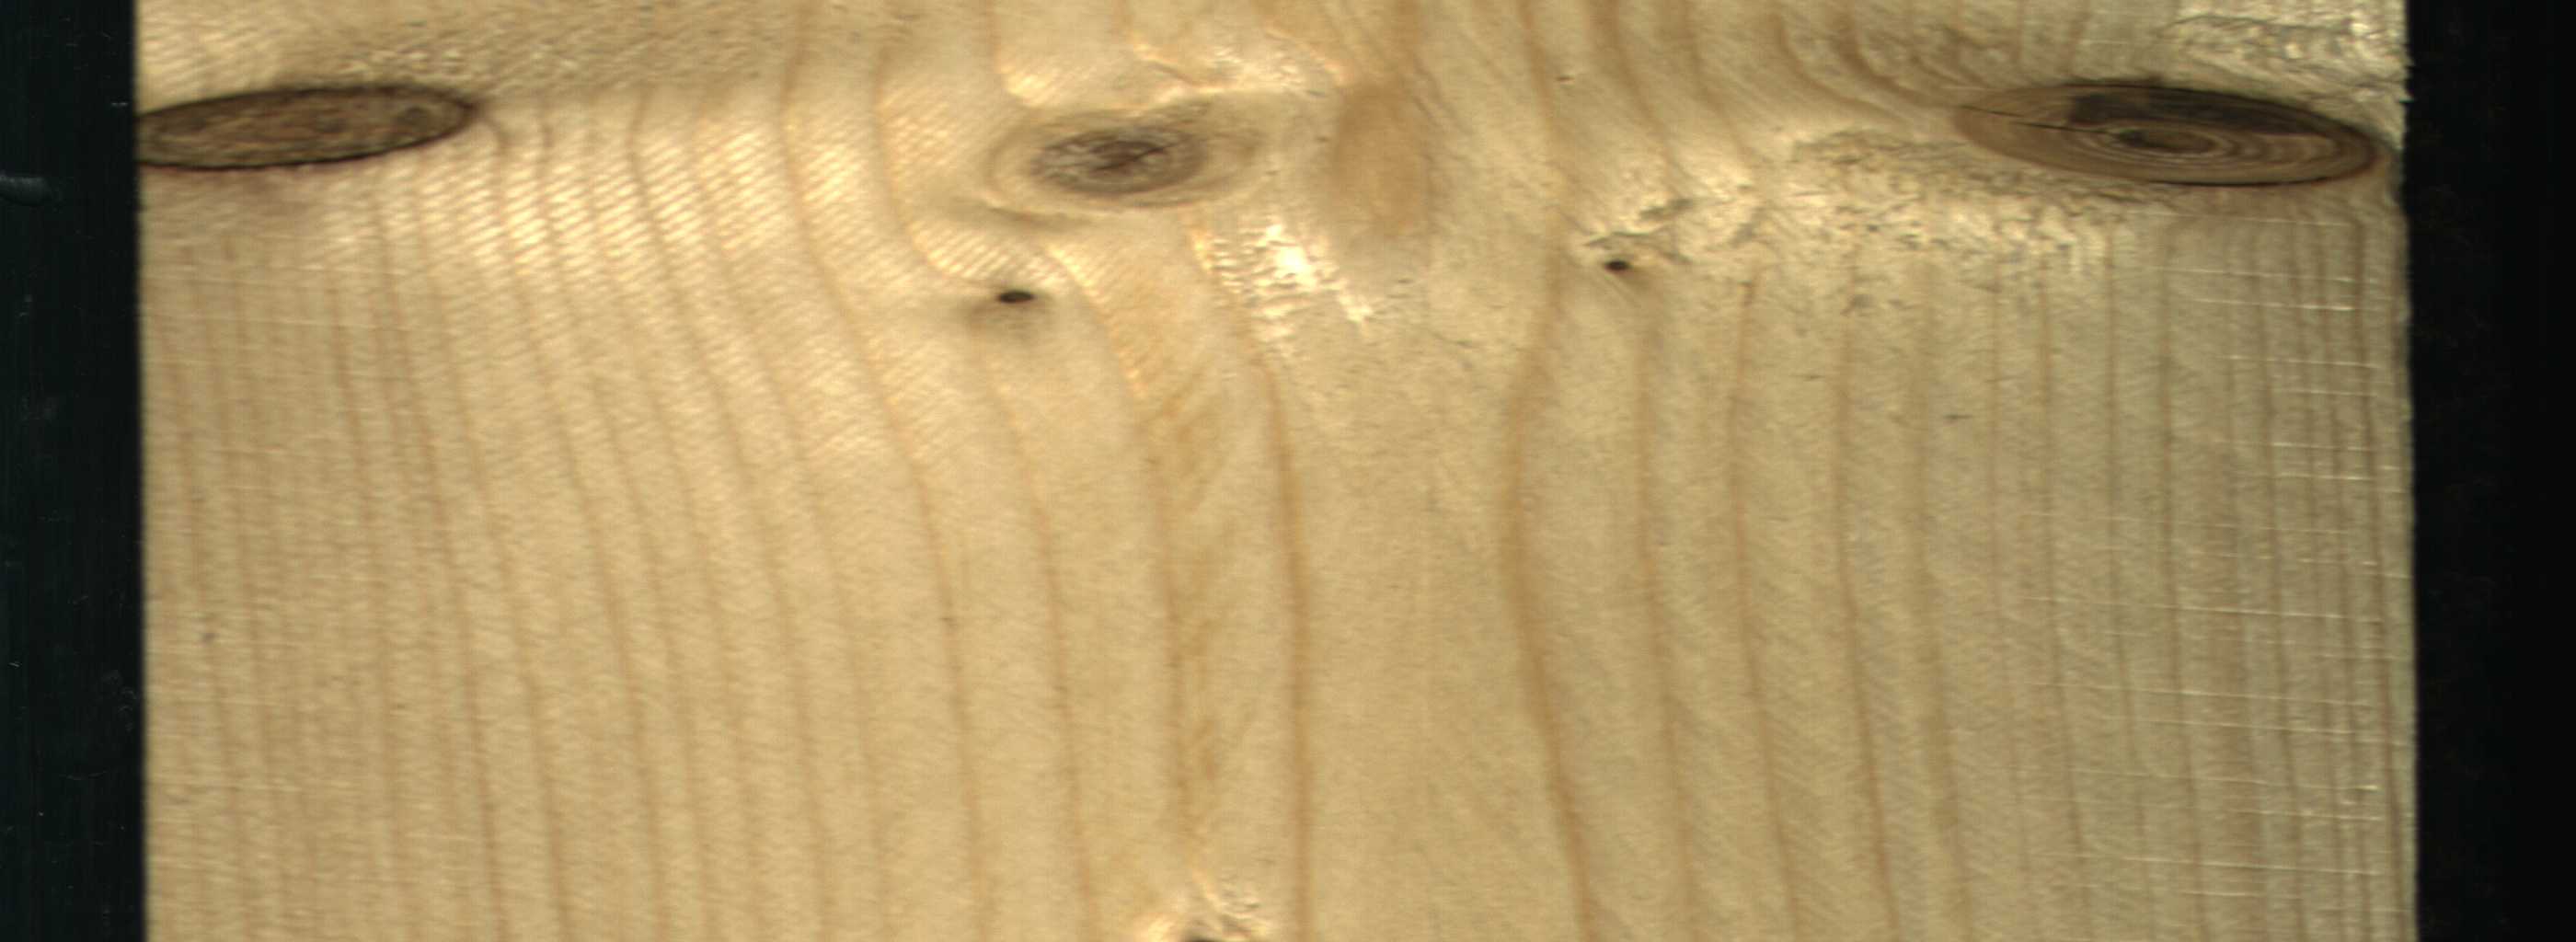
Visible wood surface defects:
Dead_Knot
Dead_Knot
Dead_Knot
Live_Knot
Live_Knot
Live_Knot